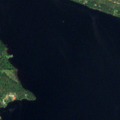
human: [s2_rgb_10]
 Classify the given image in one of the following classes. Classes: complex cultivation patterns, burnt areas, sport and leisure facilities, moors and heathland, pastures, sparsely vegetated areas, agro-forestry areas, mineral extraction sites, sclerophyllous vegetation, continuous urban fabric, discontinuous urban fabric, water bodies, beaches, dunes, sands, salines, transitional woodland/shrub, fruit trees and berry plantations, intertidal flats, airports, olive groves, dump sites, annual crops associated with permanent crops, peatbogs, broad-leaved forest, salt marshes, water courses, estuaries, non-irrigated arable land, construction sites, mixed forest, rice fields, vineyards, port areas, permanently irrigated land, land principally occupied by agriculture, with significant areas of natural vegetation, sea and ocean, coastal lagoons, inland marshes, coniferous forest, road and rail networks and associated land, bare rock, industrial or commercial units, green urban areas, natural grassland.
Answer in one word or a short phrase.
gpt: coniferous forest, mixed forest, water bodies